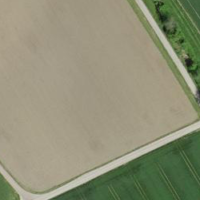
EUNIS habitat code: 52
Species observed at this site:
Euonymus europaeus